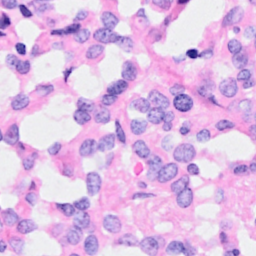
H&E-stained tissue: Breast